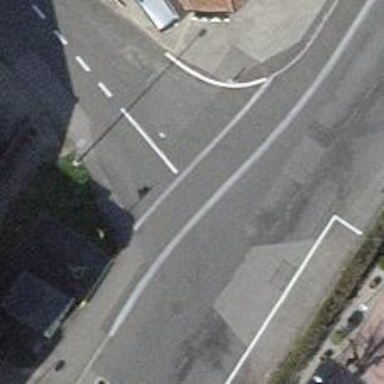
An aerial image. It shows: Unmarked road crossing.